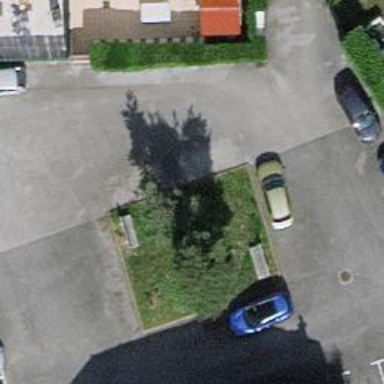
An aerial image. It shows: Urban tree with needle-leaved evergreen foliage.